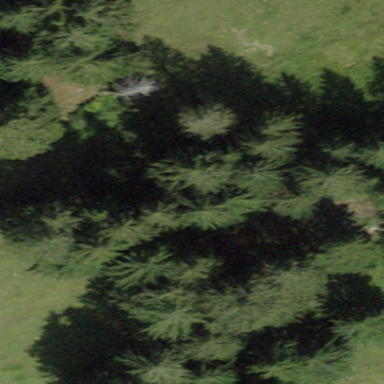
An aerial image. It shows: Forest area.